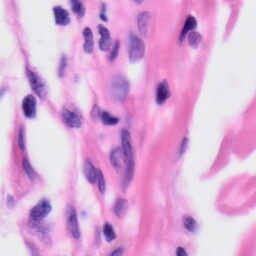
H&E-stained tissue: Skin